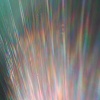
Label: sunburn